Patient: sex F, age 54
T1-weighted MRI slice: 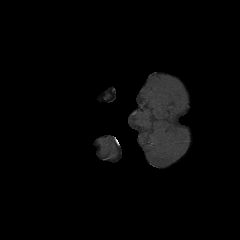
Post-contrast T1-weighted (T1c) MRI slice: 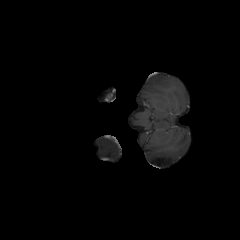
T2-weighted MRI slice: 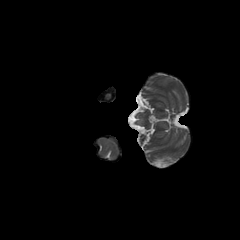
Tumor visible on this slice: no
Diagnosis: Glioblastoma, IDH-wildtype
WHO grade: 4